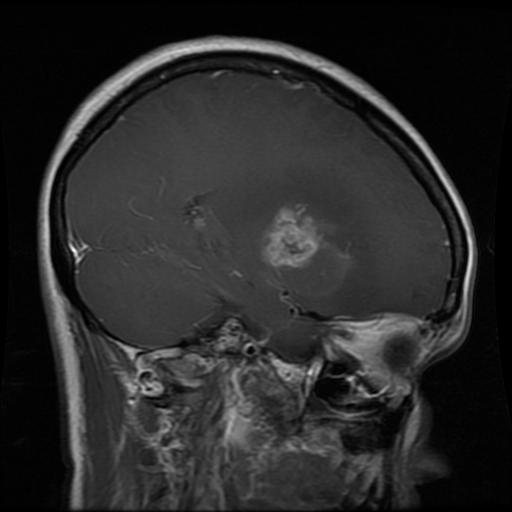
Label: glioma